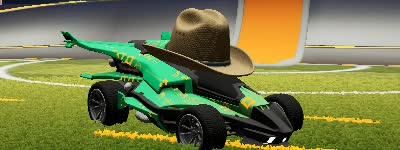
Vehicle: aftershock